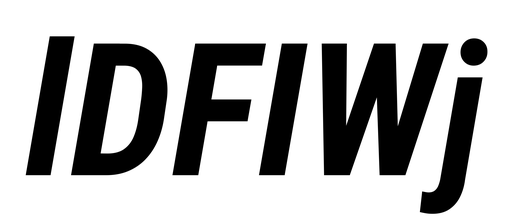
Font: Roboto-Italic_Condensed_Bold_Italic